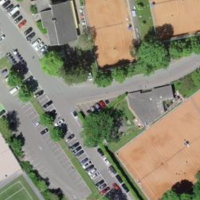
EUNIS habitat code: 53
Species observed at this site:
Prunus spinosa
Lonicera acuminata